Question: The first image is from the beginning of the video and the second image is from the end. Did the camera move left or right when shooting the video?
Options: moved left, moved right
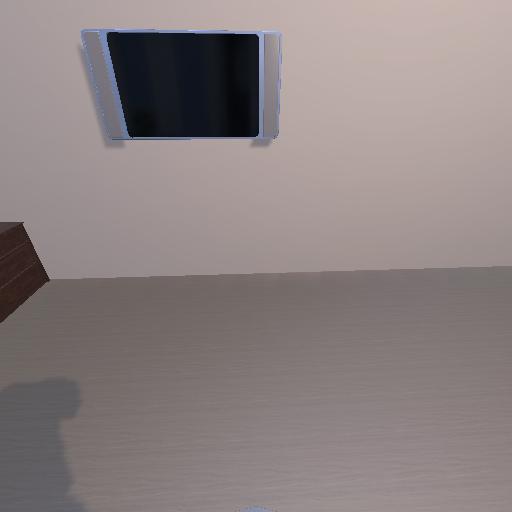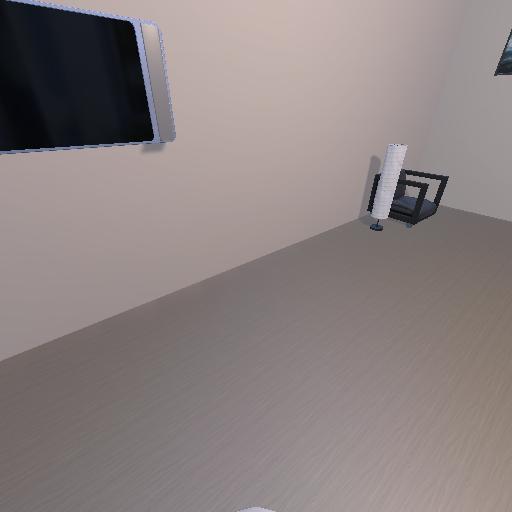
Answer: moved left